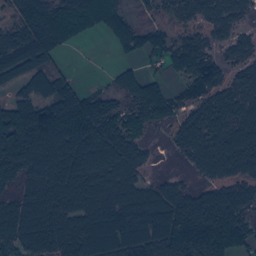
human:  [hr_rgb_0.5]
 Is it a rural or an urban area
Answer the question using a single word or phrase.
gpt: rural

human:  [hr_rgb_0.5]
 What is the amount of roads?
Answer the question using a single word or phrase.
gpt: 83

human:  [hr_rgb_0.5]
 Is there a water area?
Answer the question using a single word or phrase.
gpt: yes

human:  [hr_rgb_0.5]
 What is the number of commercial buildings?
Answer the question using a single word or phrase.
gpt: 1

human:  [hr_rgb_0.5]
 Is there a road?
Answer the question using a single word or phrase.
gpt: yes

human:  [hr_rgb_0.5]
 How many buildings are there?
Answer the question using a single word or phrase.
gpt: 16

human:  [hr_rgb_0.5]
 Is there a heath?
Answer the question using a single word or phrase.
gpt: yes

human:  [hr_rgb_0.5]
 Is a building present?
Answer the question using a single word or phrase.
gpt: yes

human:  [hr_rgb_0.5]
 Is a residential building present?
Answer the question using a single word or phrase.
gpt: yes

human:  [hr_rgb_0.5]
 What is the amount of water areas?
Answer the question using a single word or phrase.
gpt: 4

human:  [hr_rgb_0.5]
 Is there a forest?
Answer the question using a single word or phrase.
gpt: yes

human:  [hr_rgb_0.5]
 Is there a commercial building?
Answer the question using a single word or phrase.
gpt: yes

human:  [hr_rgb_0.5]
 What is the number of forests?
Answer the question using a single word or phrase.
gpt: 94

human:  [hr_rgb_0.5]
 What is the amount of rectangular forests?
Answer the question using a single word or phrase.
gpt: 12

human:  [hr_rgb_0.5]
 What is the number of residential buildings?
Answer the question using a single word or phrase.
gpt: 15

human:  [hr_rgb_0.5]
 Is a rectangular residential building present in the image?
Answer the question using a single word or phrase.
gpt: yes

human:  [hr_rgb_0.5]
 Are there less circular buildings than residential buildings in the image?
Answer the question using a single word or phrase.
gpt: yes

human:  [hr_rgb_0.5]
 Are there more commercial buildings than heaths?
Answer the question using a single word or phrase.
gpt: no

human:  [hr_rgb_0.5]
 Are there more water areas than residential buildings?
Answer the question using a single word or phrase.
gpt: no

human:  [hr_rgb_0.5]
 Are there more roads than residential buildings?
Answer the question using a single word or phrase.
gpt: yes

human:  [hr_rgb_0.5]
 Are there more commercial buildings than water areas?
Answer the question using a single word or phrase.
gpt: no

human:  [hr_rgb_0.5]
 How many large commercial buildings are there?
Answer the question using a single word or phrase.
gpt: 0

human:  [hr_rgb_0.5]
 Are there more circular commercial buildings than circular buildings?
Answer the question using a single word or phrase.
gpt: no

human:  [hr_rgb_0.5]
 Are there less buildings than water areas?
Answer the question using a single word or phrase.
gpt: no

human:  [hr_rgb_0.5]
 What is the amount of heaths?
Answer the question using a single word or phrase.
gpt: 49

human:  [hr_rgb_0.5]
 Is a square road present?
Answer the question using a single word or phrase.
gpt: no

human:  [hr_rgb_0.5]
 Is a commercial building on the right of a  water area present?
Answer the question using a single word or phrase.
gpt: yes

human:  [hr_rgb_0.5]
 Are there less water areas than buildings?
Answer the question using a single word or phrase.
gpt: yes

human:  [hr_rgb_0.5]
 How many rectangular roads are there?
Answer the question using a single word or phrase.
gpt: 0

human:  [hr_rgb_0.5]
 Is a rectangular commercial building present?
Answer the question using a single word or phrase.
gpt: yes

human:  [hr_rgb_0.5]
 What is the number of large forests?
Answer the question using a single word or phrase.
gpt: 71

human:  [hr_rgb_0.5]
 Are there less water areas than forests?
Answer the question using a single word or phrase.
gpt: yes

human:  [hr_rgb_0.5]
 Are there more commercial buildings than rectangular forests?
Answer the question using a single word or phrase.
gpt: no

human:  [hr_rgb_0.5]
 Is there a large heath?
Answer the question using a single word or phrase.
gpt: yes

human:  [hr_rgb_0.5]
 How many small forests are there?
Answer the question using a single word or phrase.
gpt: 11

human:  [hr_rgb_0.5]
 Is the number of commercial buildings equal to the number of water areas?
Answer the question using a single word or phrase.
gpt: no

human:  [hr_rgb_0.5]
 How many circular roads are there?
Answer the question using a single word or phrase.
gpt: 0

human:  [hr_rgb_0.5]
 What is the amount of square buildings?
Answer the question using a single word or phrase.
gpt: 0

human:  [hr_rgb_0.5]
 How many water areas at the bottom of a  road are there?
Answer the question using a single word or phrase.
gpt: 4

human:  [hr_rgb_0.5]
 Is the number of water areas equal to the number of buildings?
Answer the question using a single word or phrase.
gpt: no

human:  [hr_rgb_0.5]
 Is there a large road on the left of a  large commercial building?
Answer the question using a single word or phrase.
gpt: no

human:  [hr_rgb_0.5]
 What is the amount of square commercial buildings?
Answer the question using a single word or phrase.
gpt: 0

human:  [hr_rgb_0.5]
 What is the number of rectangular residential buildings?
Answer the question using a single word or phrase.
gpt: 13

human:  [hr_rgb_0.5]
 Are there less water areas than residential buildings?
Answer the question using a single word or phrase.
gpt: yes

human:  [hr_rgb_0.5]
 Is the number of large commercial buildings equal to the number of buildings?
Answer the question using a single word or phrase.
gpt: no

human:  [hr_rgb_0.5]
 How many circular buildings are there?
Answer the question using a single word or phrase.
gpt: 0

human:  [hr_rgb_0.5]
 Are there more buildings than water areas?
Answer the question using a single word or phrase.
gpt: yes

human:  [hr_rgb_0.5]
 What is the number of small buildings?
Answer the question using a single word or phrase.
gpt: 16

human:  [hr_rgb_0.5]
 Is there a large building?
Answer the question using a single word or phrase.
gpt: no

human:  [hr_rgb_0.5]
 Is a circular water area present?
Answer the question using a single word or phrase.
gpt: yes

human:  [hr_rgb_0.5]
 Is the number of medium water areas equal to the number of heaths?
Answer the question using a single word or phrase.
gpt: no

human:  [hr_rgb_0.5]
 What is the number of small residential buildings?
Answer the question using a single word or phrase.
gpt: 15

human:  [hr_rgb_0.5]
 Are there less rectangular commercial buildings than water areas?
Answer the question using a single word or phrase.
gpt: yes

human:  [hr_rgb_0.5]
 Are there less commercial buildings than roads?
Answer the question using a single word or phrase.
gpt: yes

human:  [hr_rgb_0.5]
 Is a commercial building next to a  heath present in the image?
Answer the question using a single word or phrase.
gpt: yes

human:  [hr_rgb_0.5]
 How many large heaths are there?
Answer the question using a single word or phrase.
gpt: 30

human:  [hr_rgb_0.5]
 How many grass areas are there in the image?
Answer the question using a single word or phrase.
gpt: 12

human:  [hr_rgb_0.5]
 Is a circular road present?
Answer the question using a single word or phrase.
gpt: no

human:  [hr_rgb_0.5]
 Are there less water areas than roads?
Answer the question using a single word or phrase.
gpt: yes

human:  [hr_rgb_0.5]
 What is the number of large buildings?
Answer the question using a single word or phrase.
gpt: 0

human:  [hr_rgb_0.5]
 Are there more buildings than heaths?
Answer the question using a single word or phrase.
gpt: no

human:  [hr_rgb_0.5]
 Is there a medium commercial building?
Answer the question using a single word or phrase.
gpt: no

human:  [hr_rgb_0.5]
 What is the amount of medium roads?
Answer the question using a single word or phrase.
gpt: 0

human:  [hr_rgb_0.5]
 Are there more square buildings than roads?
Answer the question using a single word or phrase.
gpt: no